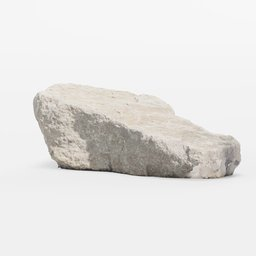
Label: nature